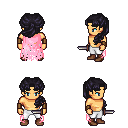
a pixel art fantasy rpg character, male body template, human, tanned skin, pink tattered cape, white pants, raven princess hairstyle, leather bracers, brown shoes, dagger, four views (front, back, left, right), 2x2 character sprite sheet, small pixel art, hard edges, no anti-aliasing